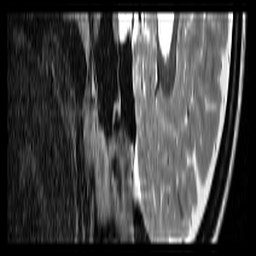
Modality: T2w
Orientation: sagittal
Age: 28
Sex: female
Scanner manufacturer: siemens
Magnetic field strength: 3 T
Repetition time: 7 s
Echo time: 0.085 s